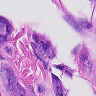
Metastatic tissue present: yes